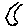
Label: moon